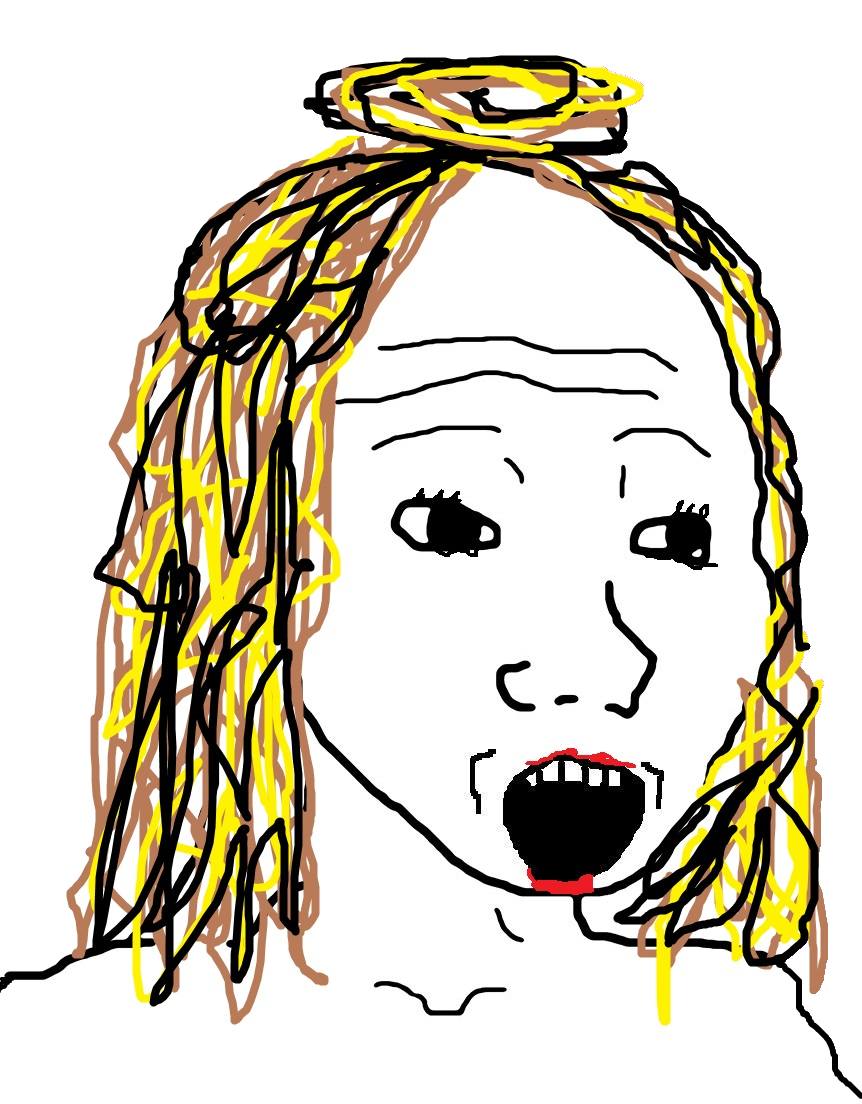
Label: 5_Soyjak